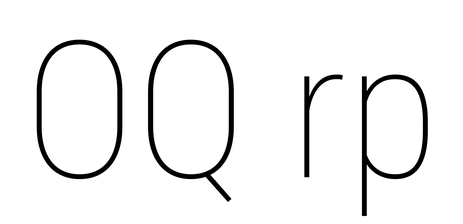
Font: Roboto_Condensed_Thin